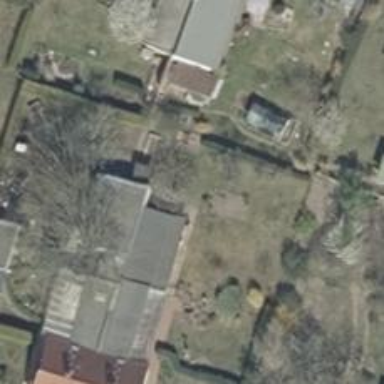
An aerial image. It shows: Semidetached house.